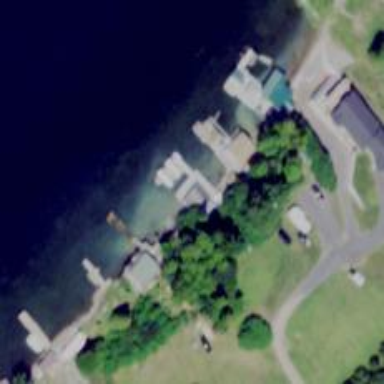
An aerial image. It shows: Dock by the waterway.